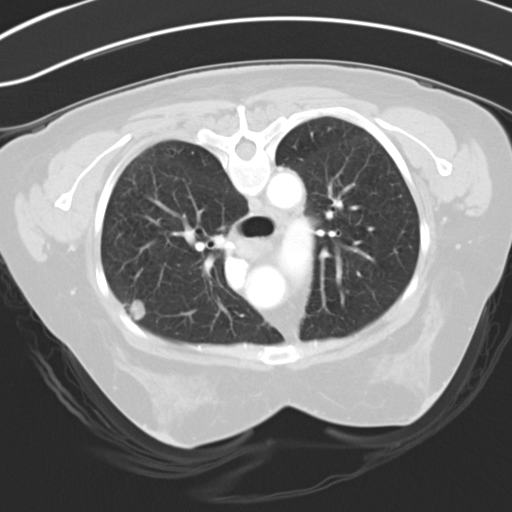
Survival: Long